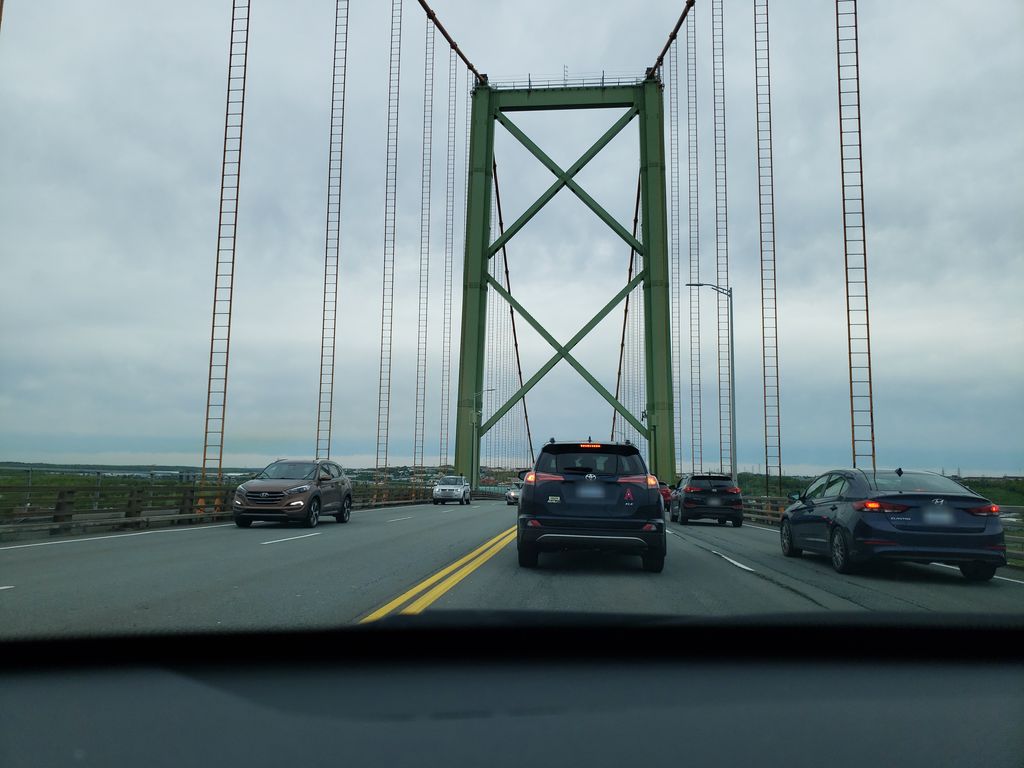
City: halifax